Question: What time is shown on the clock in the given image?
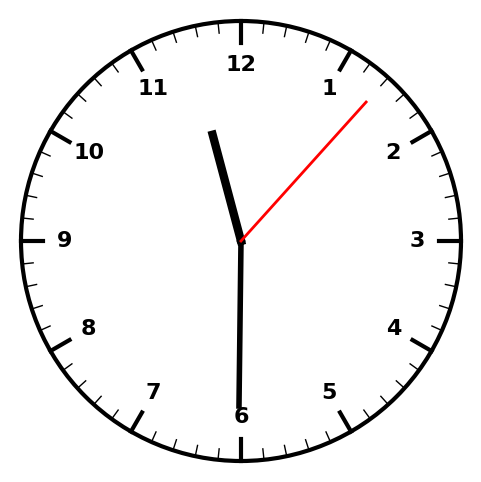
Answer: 11:30:07